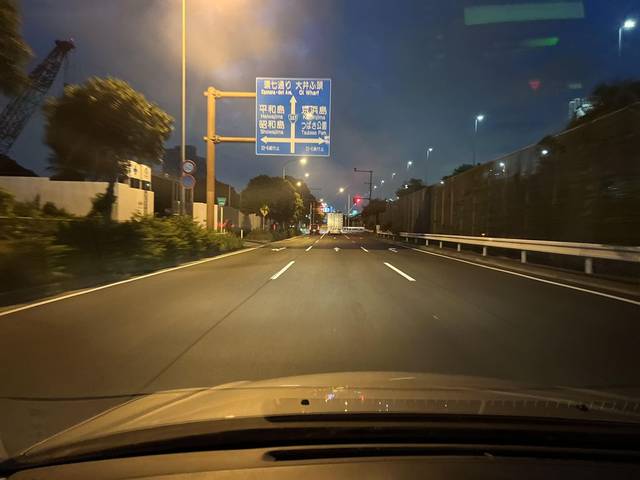
Region: Japan
Coordinates: 35.572, 139.759